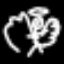
Label: angel